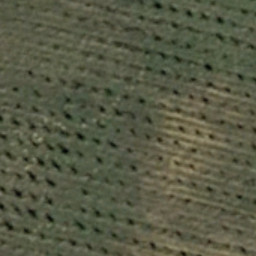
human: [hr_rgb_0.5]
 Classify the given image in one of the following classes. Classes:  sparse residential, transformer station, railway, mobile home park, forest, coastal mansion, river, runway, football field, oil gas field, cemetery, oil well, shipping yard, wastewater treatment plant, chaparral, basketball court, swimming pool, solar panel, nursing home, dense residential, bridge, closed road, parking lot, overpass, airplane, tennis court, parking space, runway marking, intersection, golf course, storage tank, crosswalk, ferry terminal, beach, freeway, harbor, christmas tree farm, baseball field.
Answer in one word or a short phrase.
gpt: christmas tree farm